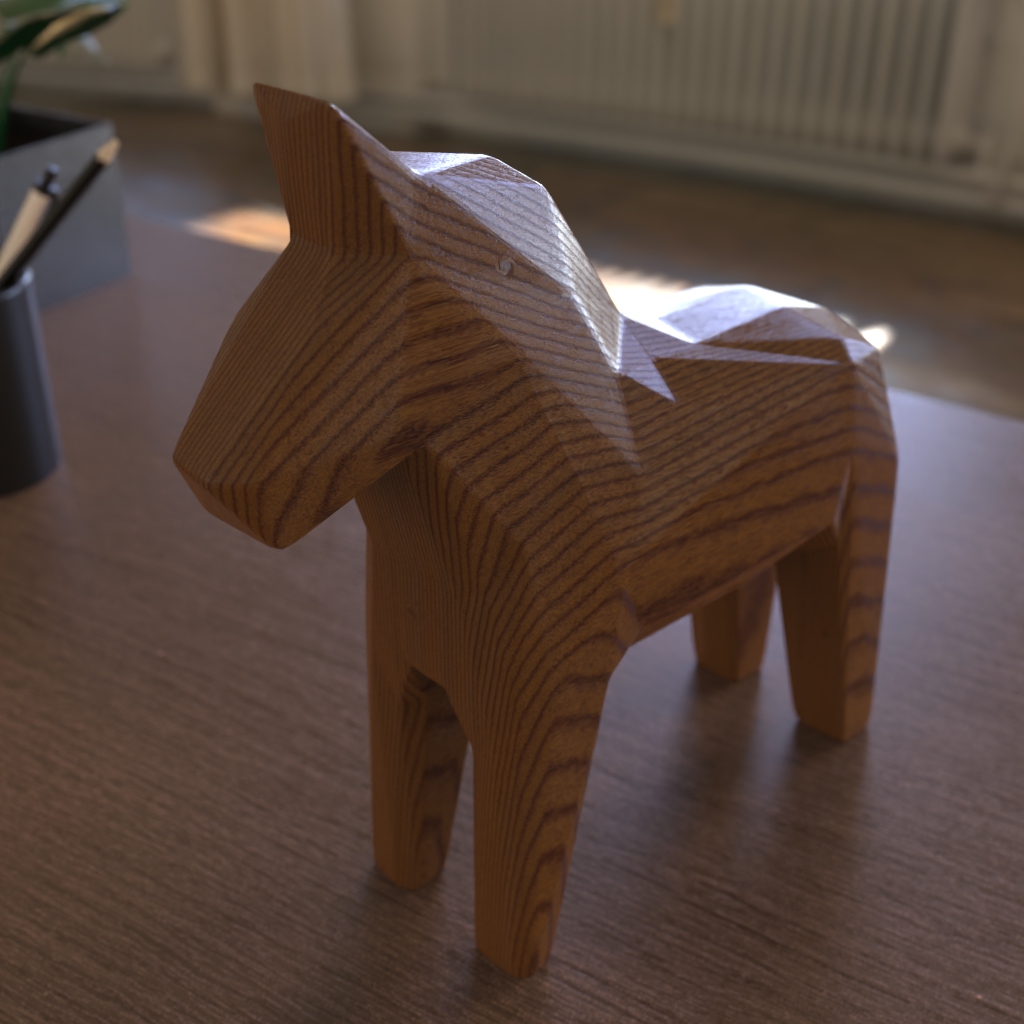
A high quality rendering of a dalahest_oak dalecarlian horse figurine made of varnished dark oak standing on a wooden table in an an apartment with natural bright daylight from windows,long-shot from overhead view of the front right side, 50 mm, f 11